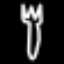
Label: fork